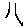
Label: tree